Question: I have a modal window that will display content longer that the browser's window height, so I need to create a modal window that takes over the brower's scrollbar like the one we see on Pinterest. Furthermore, clicking on the image will cause that image to translate to where it will be in the modal window.

How can I create the same modal window (takes over scrollbar) and animation of the image? I know that the URL in the browser address bar changes when the modal window appears, but you will notice that the page did not really change. I am able to do this using backbone.js so no worries.
'''
<div id="showModal">Click me!</div>
<div class="modal">
<div class="modal_item">
<div class="modal_photo_container">
<img src="img/posts/original/1019_bb8f985db872dc7a1a25fddeb3a6fc3c43981c80.jpg" class="modal_photo">
</div>
</div>
</div>
'''
'''
$('#showModal').click(function() {
$('.modal').show();
});
'''
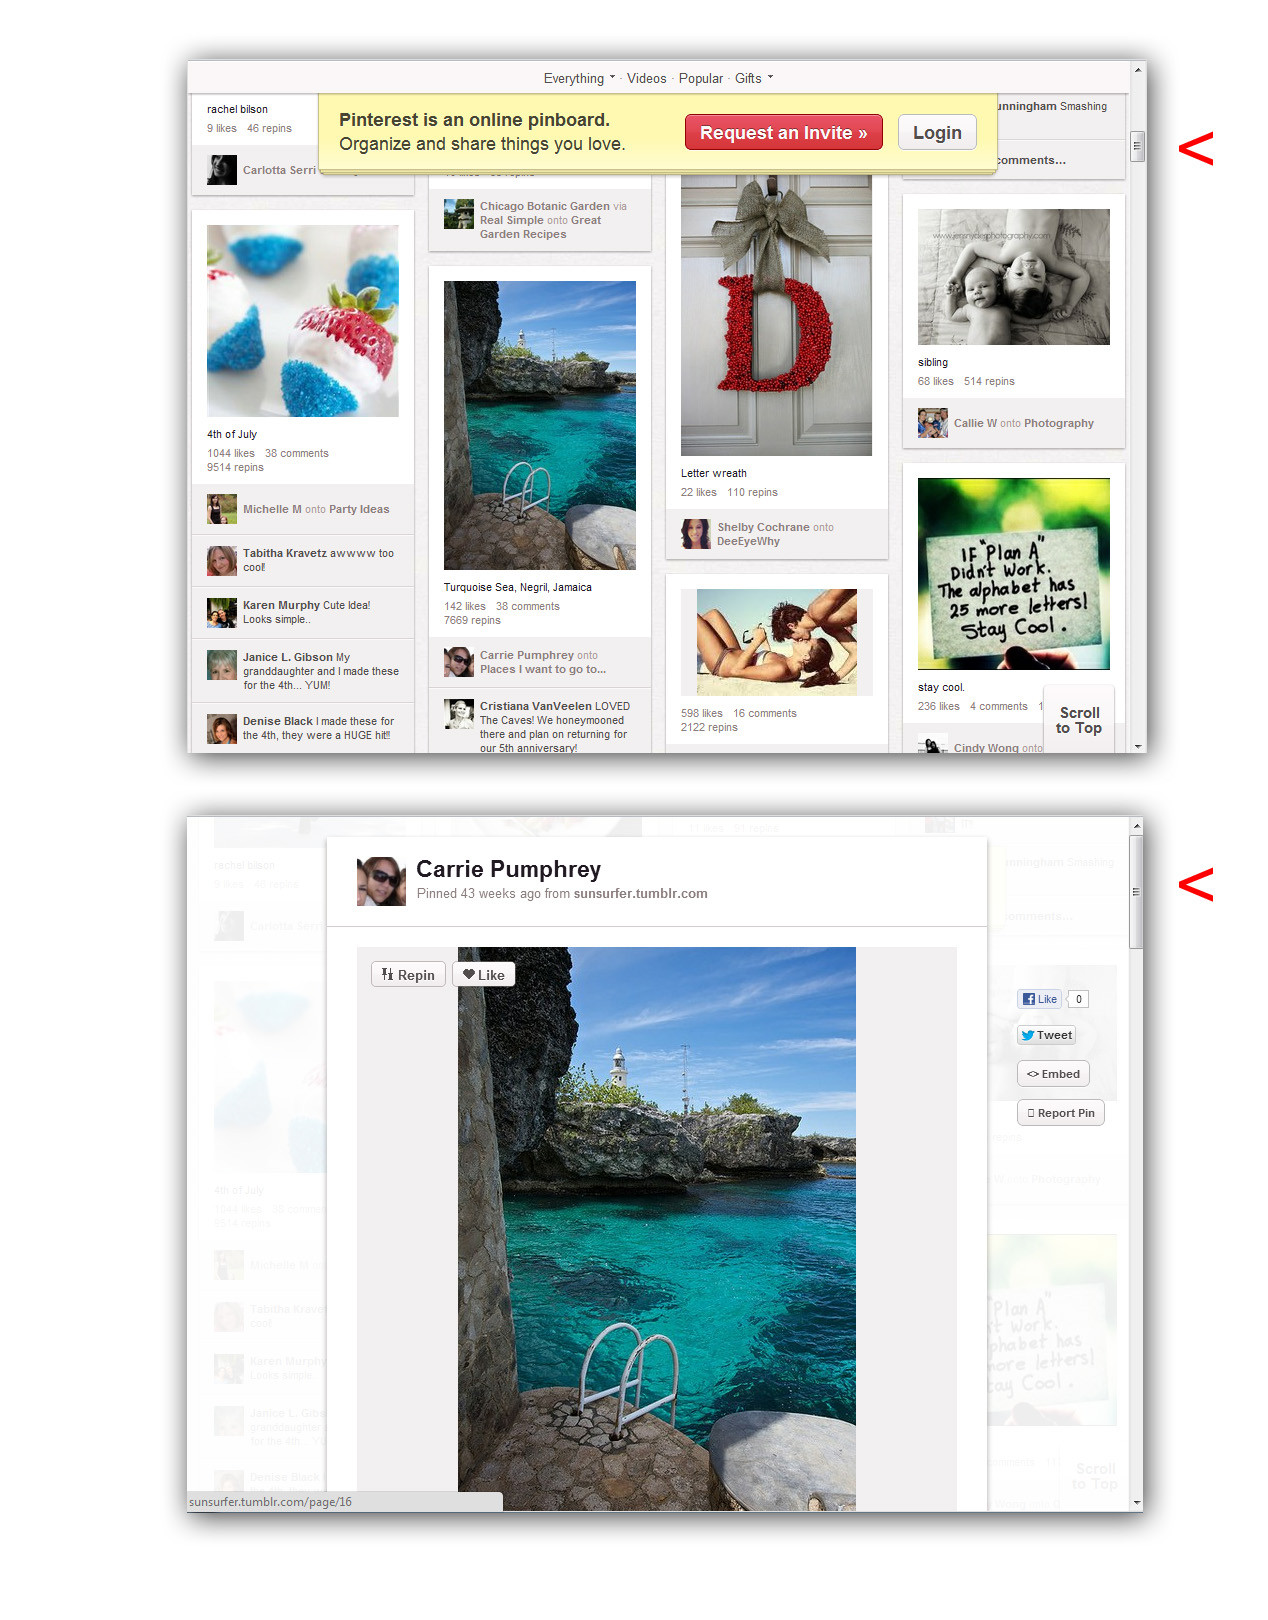
Answer: First, I'd suggest an html structure for your modal similar to this one:
'''
<div class="modal-container">
<div class="modal">
</div>
</div>
'''
Then, on 'click', you'd add 'overflow:hidden' to 'body', and, somehow, add 'display:block' to '.modal-container'. '.modal-container' would have the corresponding css:
'''
.modal-container {
display: none;
overflow-y: scroll;
position: fixed;
top: 0; right: 0;
height: 100%; width: 100%;
}
'''
Take a look at a working example at <URL>